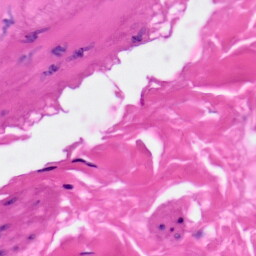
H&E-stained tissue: Skin